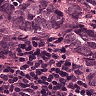
Metastatic tissue present: yes